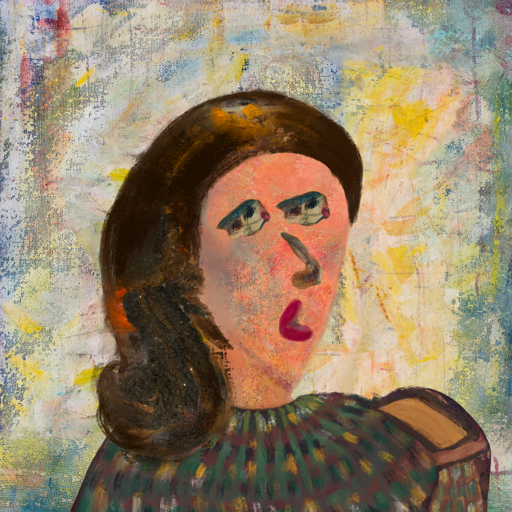
Background: Irani, Head And Neck Side: Irani, Face Side: Pipe, Bust: After_Raid, Hair Side: Gypsy_Queen, Head Accessory: Blank, Second Necklace: Blank, Necklace: Blank, Baby: Blank